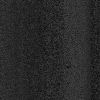
Atmospheric dust classification: dusty